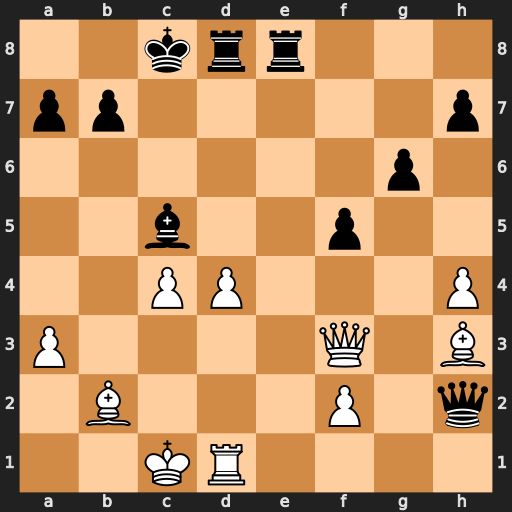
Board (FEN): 2krr3/pp5p/6p1/2b2p2/2PP3P/P4Q1B/1B3P1q/2KR4
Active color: w
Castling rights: -
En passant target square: -
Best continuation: dxc5 Rxd1+ Kxd1